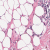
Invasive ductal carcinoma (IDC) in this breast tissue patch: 0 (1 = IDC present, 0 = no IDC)